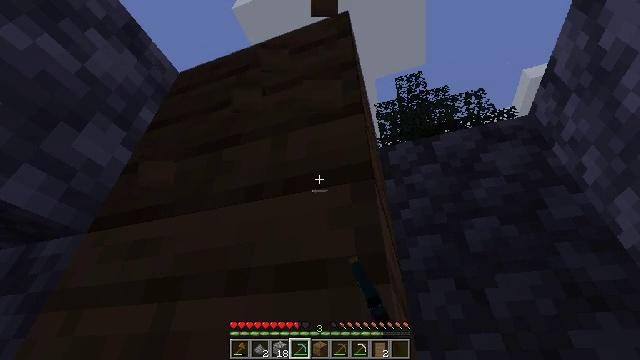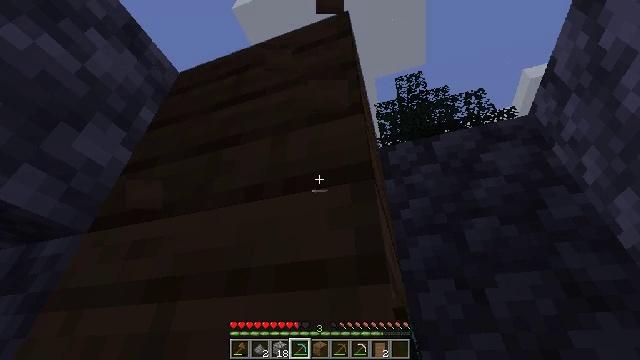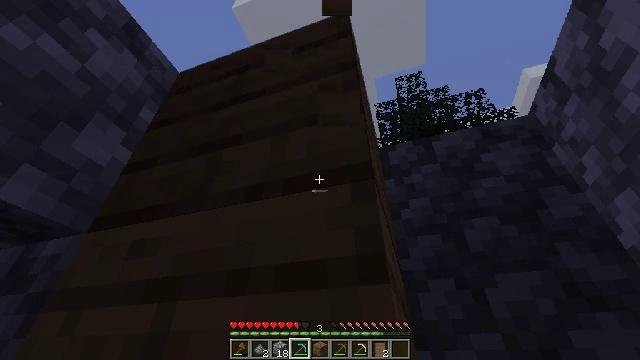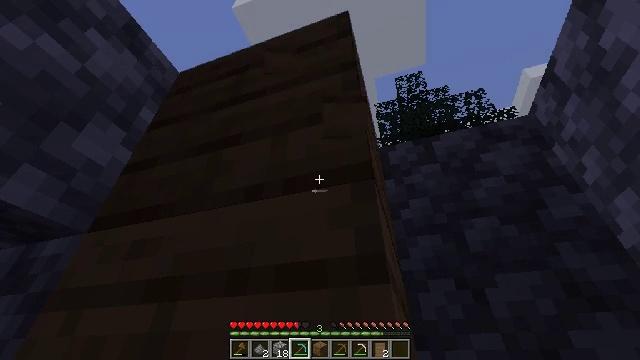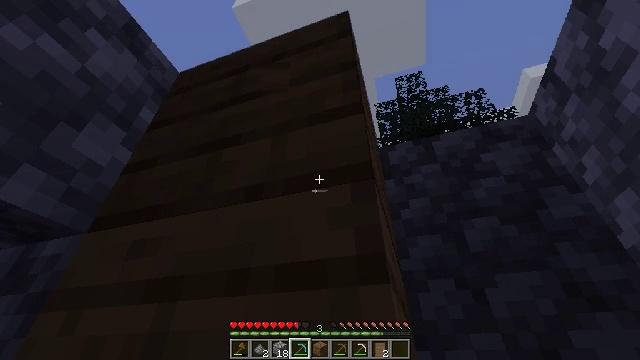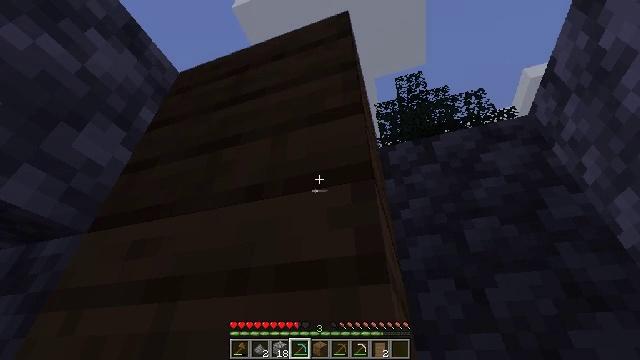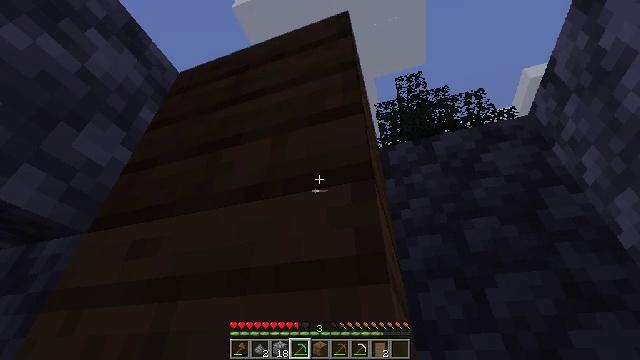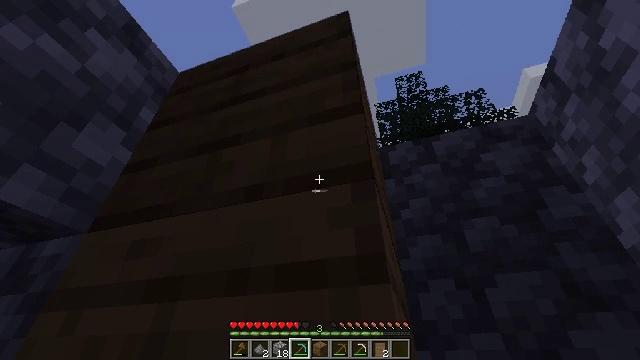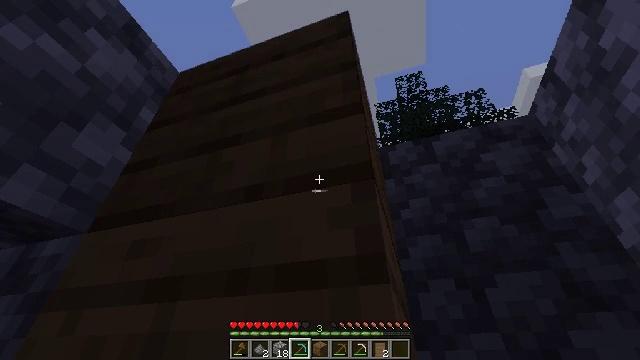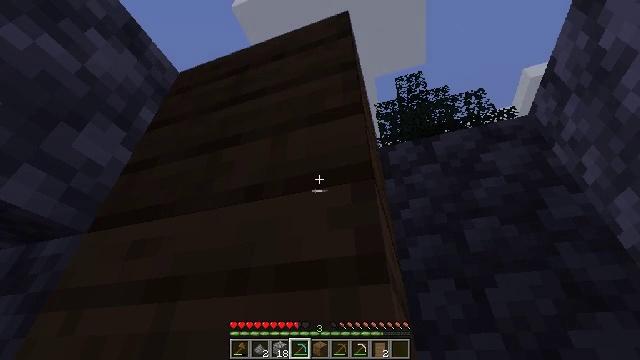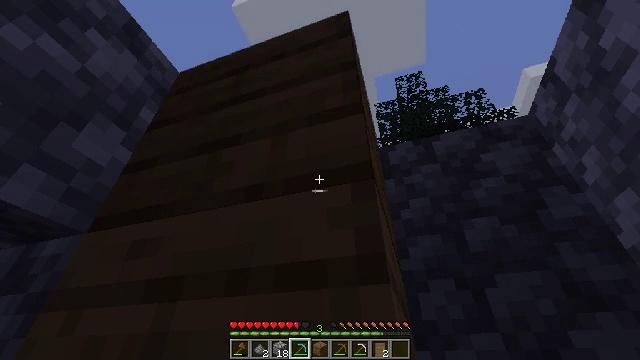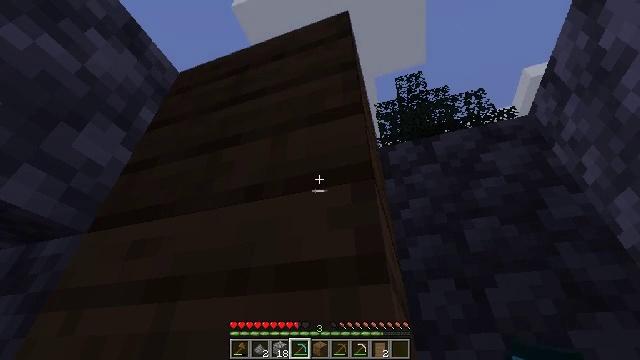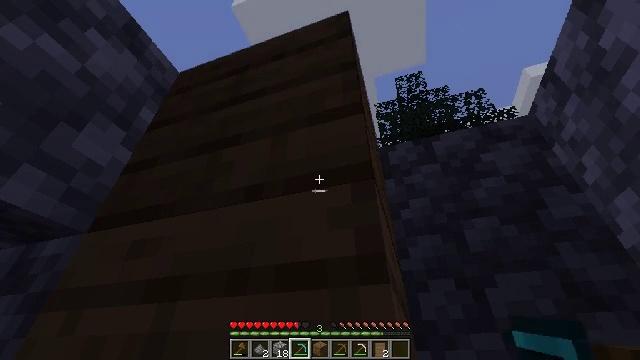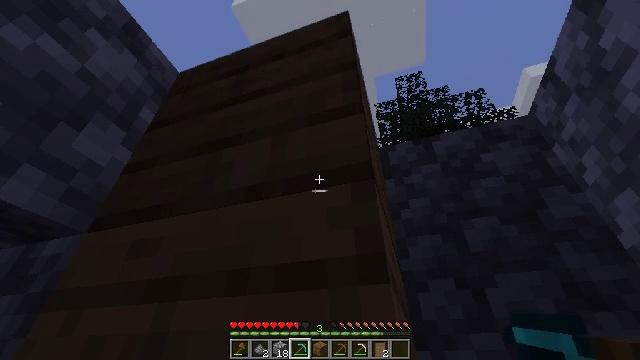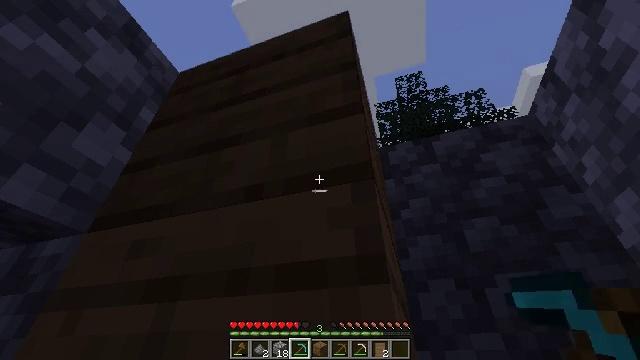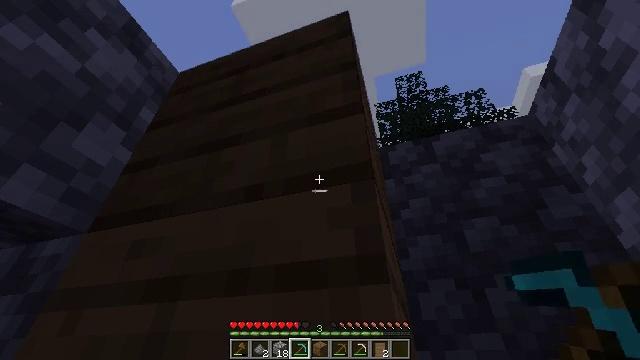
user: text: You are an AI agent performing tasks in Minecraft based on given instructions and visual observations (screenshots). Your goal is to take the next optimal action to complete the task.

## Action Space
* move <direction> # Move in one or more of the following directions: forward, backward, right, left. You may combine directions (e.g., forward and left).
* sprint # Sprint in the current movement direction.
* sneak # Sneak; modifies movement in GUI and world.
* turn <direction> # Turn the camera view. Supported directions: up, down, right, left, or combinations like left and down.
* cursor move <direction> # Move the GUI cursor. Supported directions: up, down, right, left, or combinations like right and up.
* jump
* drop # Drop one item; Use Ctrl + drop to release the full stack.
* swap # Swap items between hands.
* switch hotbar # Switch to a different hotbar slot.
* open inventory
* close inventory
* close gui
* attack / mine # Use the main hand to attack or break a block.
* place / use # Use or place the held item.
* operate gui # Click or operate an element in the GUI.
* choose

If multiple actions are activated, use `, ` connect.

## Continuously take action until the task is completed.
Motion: motion action
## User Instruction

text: Break spruce planks from a structure.
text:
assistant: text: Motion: no_op
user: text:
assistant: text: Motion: no_op
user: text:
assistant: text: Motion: no_op
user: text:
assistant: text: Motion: no_op
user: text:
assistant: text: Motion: no_op
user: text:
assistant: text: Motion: no_op
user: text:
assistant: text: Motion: no_op
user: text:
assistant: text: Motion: no_op
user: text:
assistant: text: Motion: no_op
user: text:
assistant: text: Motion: no_op
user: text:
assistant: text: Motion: no_op
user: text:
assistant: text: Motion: no_op
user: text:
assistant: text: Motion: no_op
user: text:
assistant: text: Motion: no_op
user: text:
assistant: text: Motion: no_op
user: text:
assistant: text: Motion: no_op
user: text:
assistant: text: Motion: no_op
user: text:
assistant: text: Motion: no_op
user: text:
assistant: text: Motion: no_op
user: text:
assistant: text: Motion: no_op
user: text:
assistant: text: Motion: no_op
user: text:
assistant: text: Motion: no_op
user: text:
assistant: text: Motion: no_op
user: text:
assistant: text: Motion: no_op
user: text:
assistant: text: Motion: no_op
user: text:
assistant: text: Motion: no_op
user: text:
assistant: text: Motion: no_op
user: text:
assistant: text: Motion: no_op
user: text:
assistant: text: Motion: no_op
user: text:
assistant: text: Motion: no_op